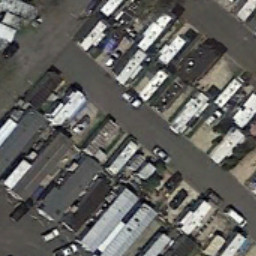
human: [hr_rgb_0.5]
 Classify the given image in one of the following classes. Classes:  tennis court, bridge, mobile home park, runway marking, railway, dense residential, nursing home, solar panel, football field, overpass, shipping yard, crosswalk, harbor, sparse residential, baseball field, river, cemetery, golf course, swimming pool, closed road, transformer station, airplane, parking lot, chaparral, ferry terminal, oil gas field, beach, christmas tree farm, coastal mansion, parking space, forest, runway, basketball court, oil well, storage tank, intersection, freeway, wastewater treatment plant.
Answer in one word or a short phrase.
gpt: mobile home park